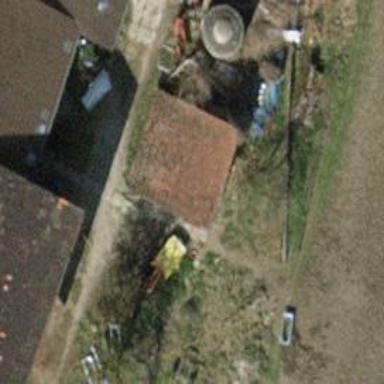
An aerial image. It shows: Shed building.